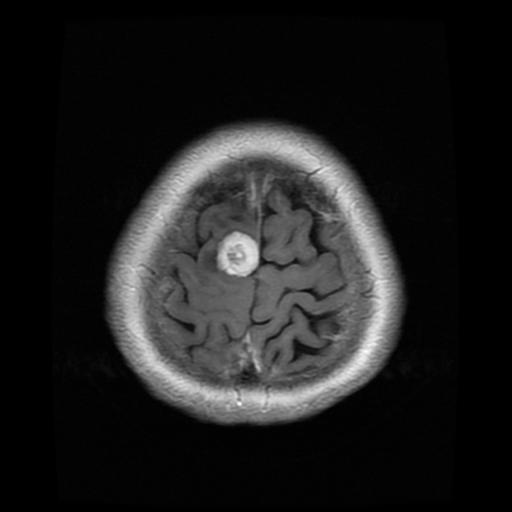
Label: meningioma